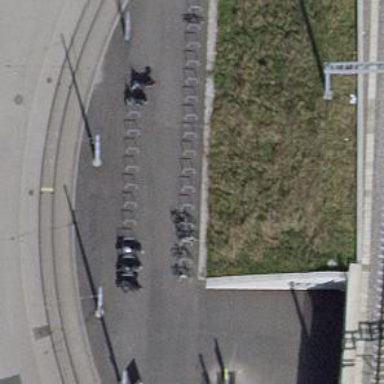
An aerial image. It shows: Bicycle parking area.